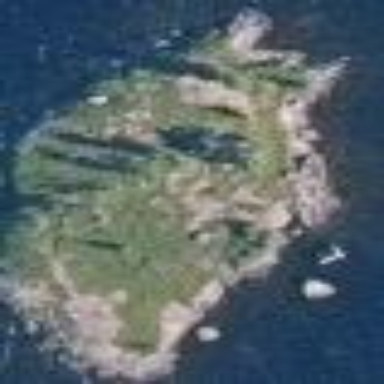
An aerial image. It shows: Islet.